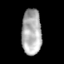
Tissue: skin
Cell type: Epithelial cells
Senescence score: 0.1231
Nuclear area (px): 885
Mean DAPI intensity: 174.762